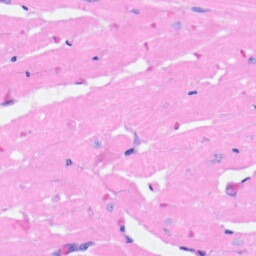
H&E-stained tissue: Heart